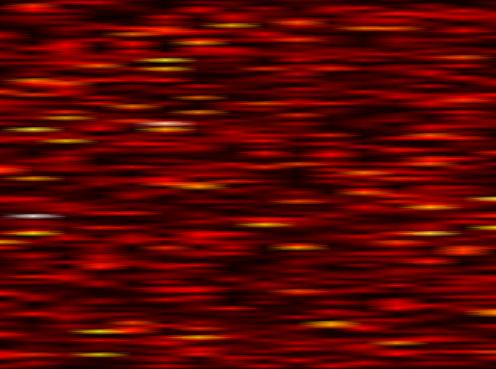
Label: WOLA